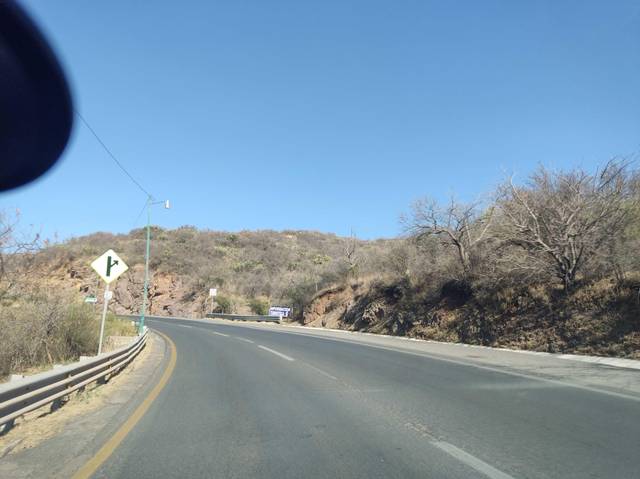
Region: Mexico
Coordinates: 21.0, -101.273